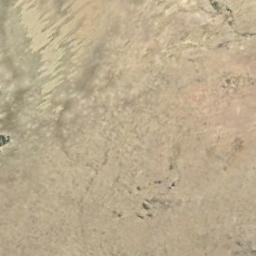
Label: desert